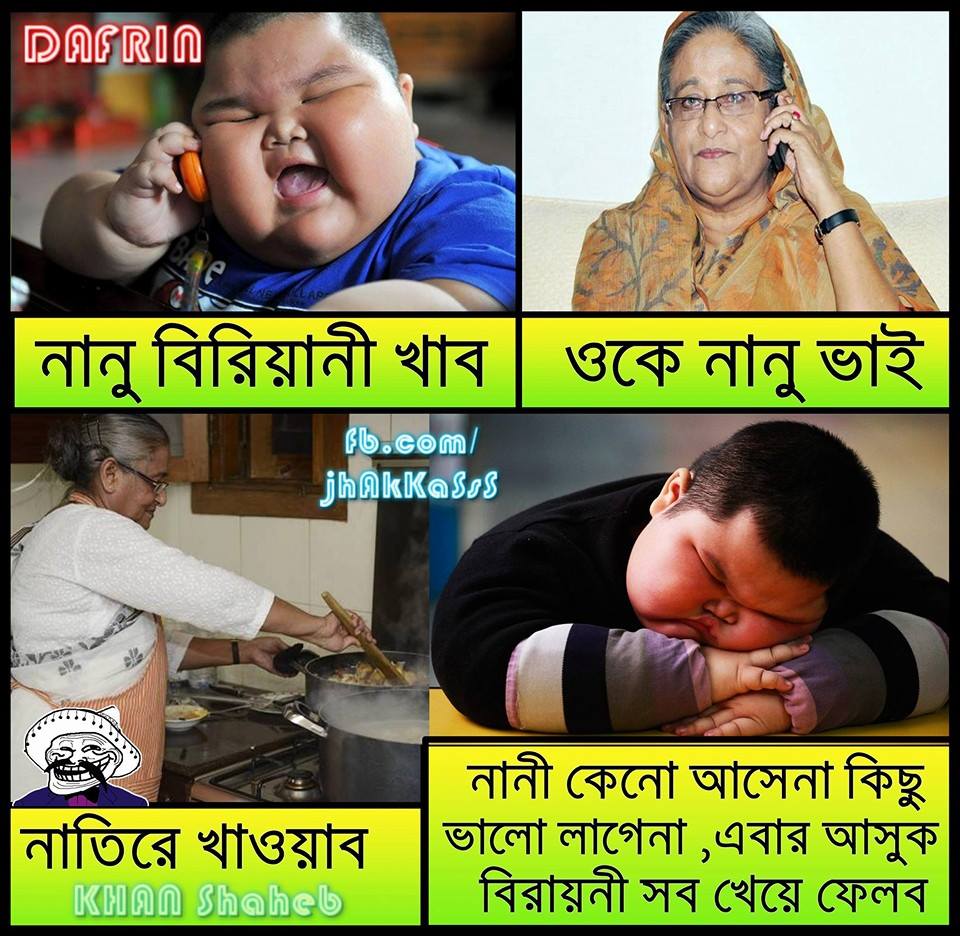
Caption: নানু বিরিয়ানি খাব ওকে নানু ভাই নাতিরে খাওয়াব নানি কেন আসেনা কিছু ভাল লাগেনা, এবার আসুক বিরায়নি সব খেয়ে ফেলব
Label: non-hate